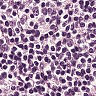
Metastatic tissue present: no